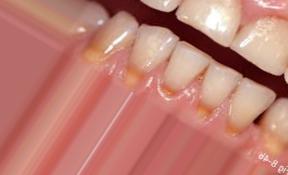
Condition: Tooth Discoloration